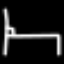
Label: bed